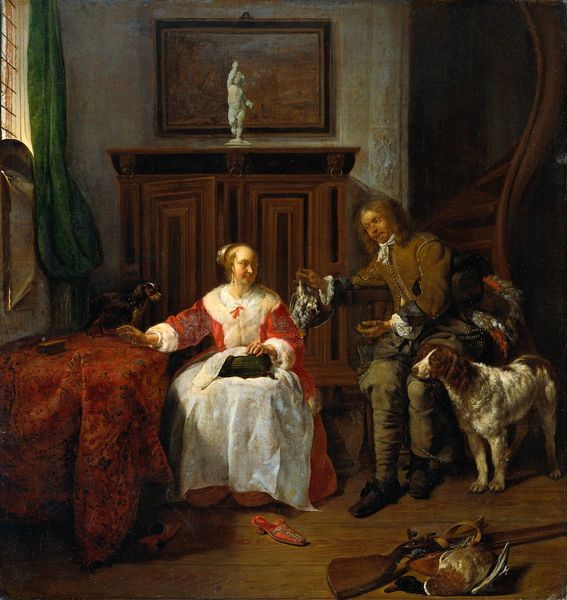
Titel: Geschenk des Jägers
Künstler: Gabriel Metsu
Standort: Amsterdam
Institution: Rijksmuseum
Schlagwörter: dunkel, gemälde, hand, mann, schatten, vogel, grün, menschen, sitzen, braun, fenster, frau, glas, grau, hell, kleid, licht, raum, schwarz, stuhl, tisch, weiss, zimmer, blick, dame, hund, hunde, rot, tuch, malerei, hose, jacke, wand, pelz, rembrandt, tod, tot, bild, holland, hände, innenraum, niederlande, tischdecke, tischtuch, vorhang, öl, vögel, boden, figur, gewand, interieur, decke, paar, locken, skulptur, statue, fell, hündchen, schürze, kommode, schrank, ente, parkett, schuhe, sonnenlicht, tag, dielen, haarband, treppe, wild, kissen, gardine, diele, nähen, interior, sticken, plastik, verkauf, leinwand, helm, tasche, schuh, statuette, jagd, pantoffel, beute, fasan, jagdglück, jäger, gewehr, jagdhund, wams, jagdbeute, flinte, holländisch, apoll, hermes, rebhuhn, stickereien, stickerein, wendeltreppe, ölgemölde, huhn, vorhand, pantoffeln, bozetto, schießen, heimkehr, rückkehr, geschossen, jagdgewehr, geweht, hhn, jagdhung, heimkunft